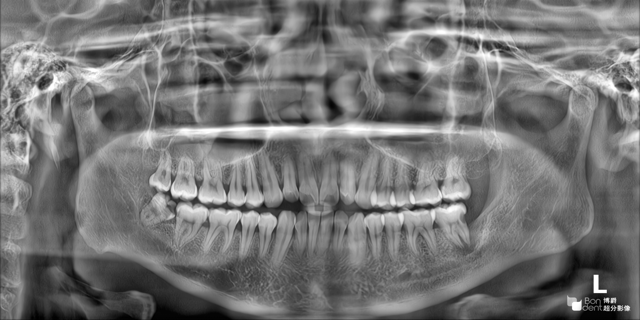
adult